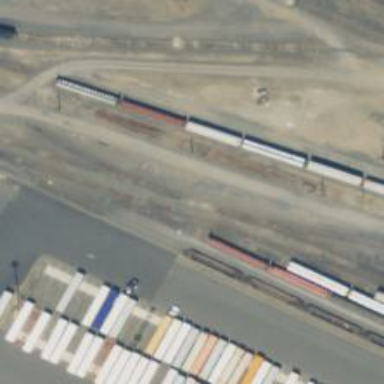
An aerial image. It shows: Railway yard in service.